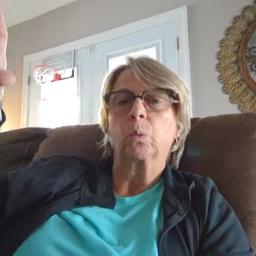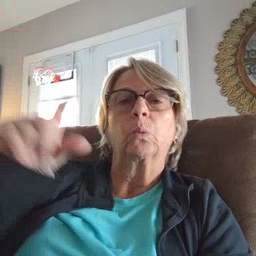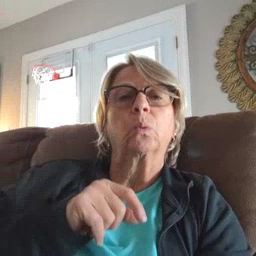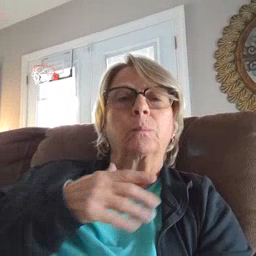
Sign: moon